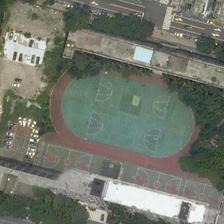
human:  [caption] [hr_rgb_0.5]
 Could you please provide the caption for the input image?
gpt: a few of basketball courts are situated in this area with lush plants aside .

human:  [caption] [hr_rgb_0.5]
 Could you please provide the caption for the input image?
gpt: a playground with three basketball fields next to it is surround by some green trees and many buildings .

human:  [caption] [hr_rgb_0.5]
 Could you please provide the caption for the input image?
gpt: two roads and several long buildings are around a playground with three basketball fields near to it .

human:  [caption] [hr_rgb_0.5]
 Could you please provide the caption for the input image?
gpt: two football fields and a straight road beside .

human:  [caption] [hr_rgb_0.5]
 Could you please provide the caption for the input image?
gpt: a playground with four basketball fields next to it is next to a small parking lot .